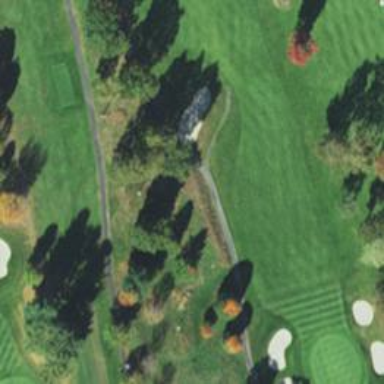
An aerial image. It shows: Service road designated as golf cart path.